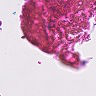
Metastatic tissue present: no